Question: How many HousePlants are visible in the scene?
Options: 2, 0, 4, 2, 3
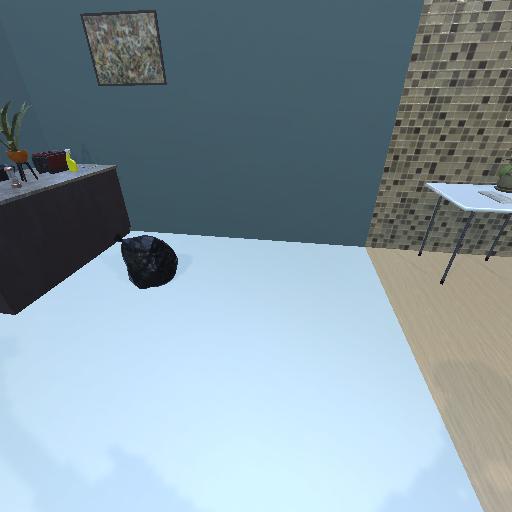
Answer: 2